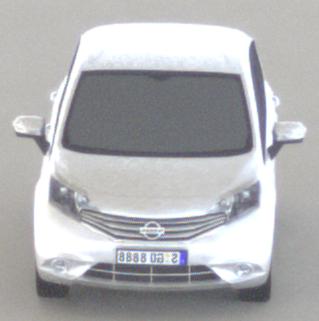
Make: Nissan
Model: Note 1.2
Detailed model: Note (E12) (10/13 - 12/16)
Model produced from: 2013/10
Model produced until: 2015/09
Doors: 5
Color: white
Road condition: dry road
Daytime: morning or afternoon
Contrast: low contrast